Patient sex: M
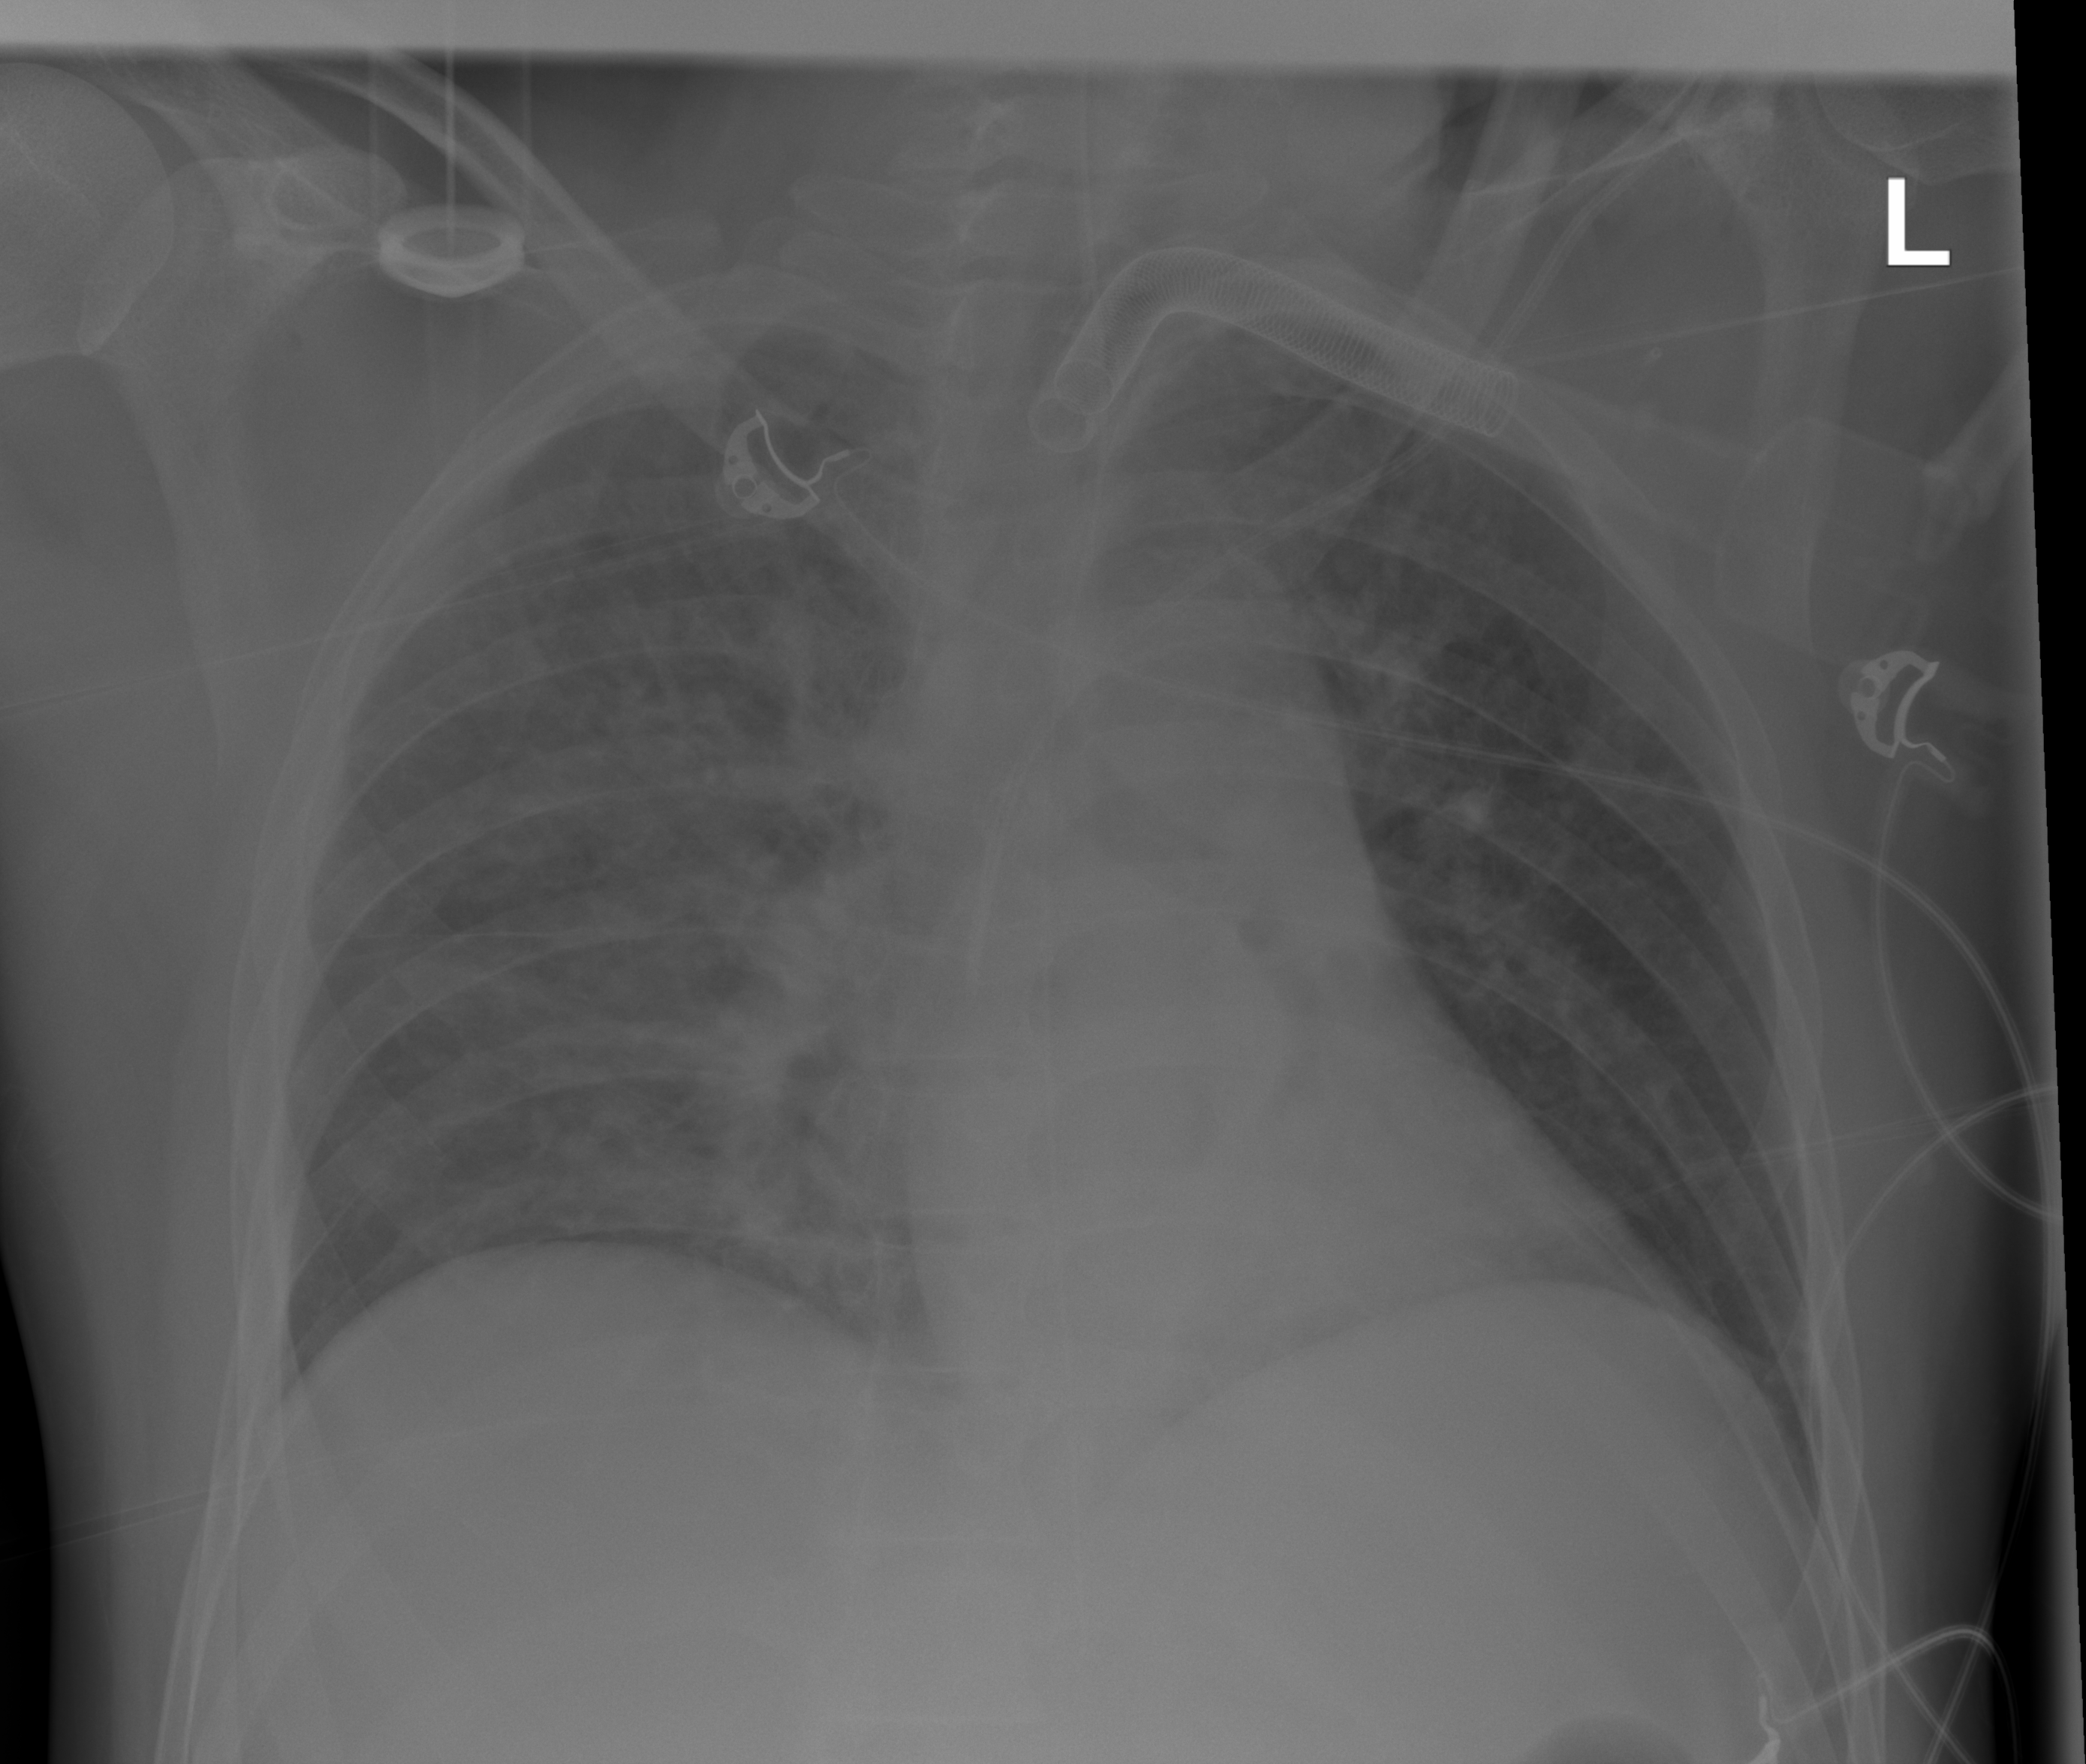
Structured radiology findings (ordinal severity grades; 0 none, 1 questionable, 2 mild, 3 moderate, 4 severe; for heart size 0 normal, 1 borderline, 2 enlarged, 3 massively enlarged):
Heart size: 1
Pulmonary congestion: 0
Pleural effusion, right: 0
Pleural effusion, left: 0
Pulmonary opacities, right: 0
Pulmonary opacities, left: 0
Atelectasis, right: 2
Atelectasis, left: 2